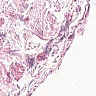
Metastatic tissue present: no